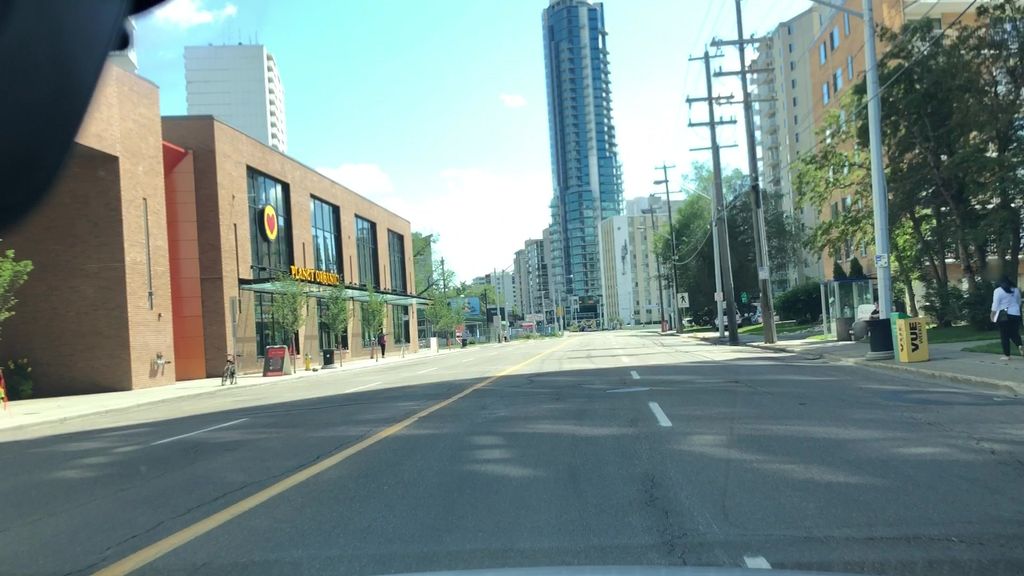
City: edmonton